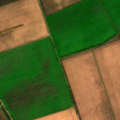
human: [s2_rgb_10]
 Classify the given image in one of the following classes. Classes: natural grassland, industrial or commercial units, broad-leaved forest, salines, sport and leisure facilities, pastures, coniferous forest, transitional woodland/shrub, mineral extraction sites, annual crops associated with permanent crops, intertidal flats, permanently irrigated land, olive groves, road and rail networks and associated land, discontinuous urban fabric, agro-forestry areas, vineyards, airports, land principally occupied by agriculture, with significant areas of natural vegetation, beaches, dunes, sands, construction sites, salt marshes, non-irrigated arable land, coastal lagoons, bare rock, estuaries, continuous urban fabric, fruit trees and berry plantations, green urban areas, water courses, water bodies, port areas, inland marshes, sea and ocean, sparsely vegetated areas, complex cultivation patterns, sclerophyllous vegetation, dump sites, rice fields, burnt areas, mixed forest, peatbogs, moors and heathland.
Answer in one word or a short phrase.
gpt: non-irrigated arable land